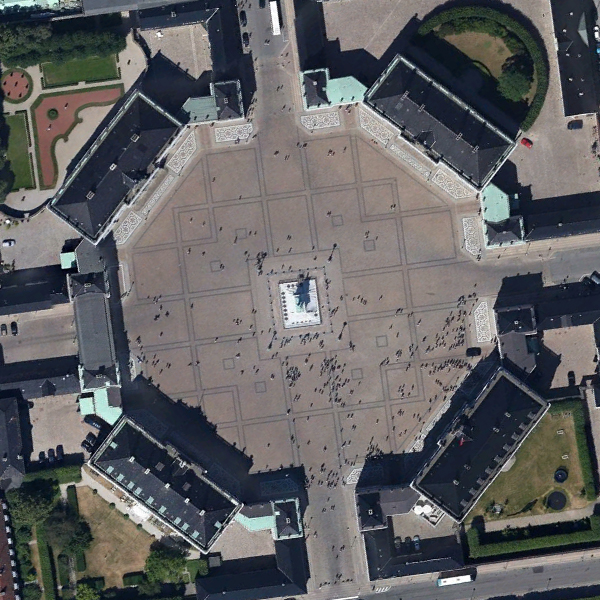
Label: Square